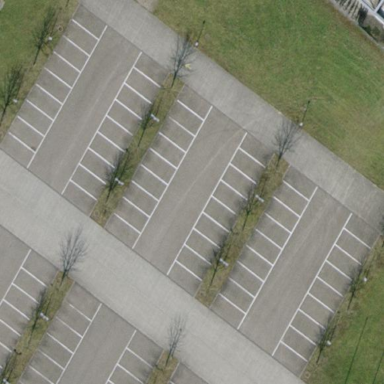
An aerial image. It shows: Parking area with surface.